Question: Ok, this is driving me insane.
I have a form and I'm not using tables. Each row is a p tag and consists of a label and a control. When I add a validation summary at the bottom it goes wonky.
How do I get the validation summary to line up properly?
'''
.Label
{
float: left;
width: 12em;
text-align: right;
padding-right: 1em;
}
.TextBox
{
display: inline-block;
width: 244px;
}
<p>
<asp:Label runat="server" ID="uxNotesLabel" CssClass="Label">Notes</>
<asp:TextBox runat="server" ID="uxNotesTextBox" CssClass="TextBox" TextMode="MultiLine" Rows="5"></asp:TextBox>
</p>
<p>
<asp:Label runat="server" ID="uxSpaceLabel3" CssClass="Label"></asp:Label>
<asp:ValidationSummary runat="server" ID="uxMaterialNeedValidationSummary" ValidationGroup="AddMaterialNeed" ForeColor="Red" />
</p>
'''
That gives me this:

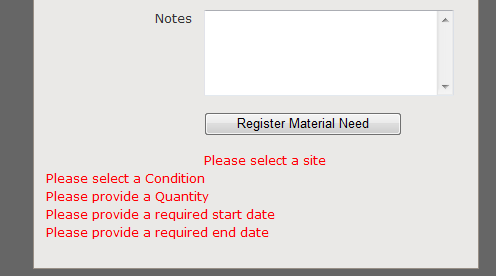
Answer: not too clear:
Would you need CSS like:
'''
#uxMaterialNeedValidationSummary {text-align:center;}
'''
or
'''
#uxMaterialNeedValidationSummary {padding-left:12em;}
'''
Whatever id or class is avalaible